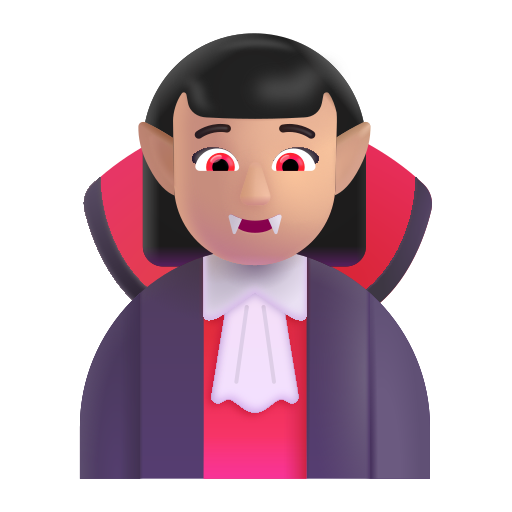
woman vampire color  light